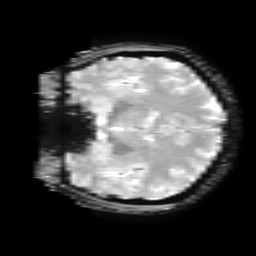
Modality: T2starw
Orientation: coronal
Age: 28
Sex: female
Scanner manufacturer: ge
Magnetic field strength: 3 T
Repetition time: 0.65 s
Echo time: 0.02 s